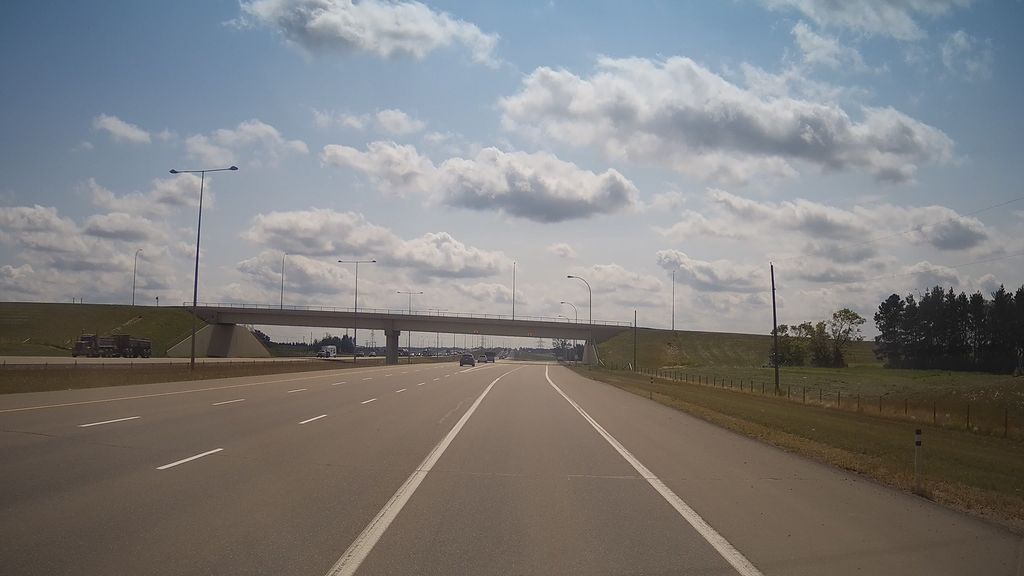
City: edmonton